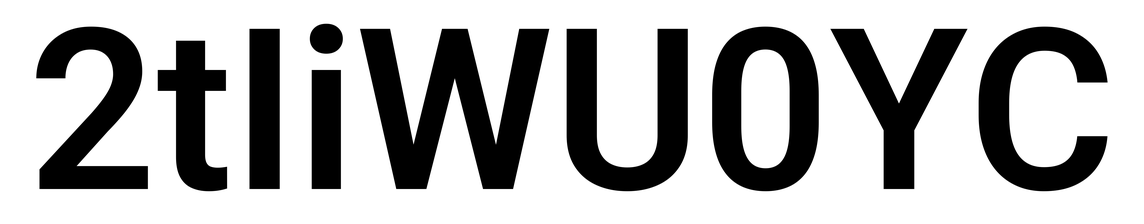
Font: Roboto_SemiBold